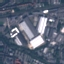
Land use / land cover class: Industrial